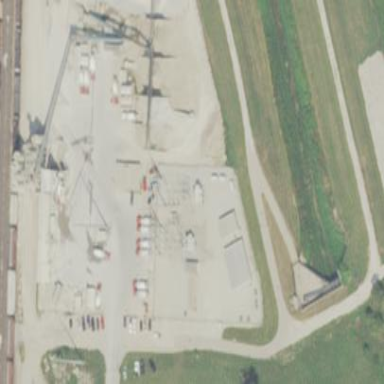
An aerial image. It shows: Power substation.